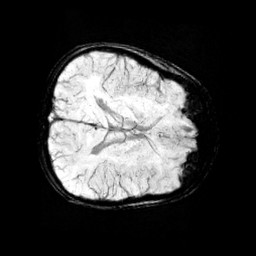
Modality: minIP
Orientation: axial
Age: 9
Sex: male
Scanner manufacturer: siemens
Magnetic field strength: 3 T
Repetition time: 0.027 s
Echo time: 0.02 s